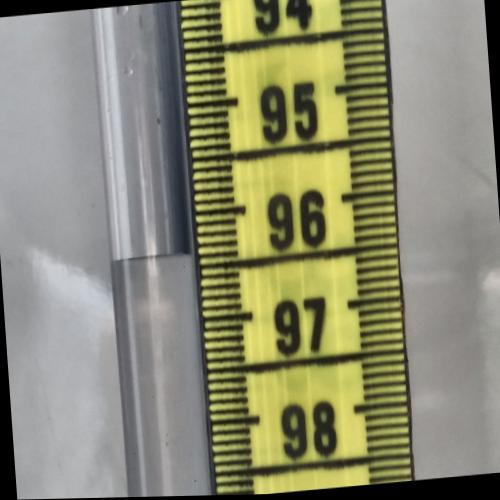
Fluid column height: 96.4 cm